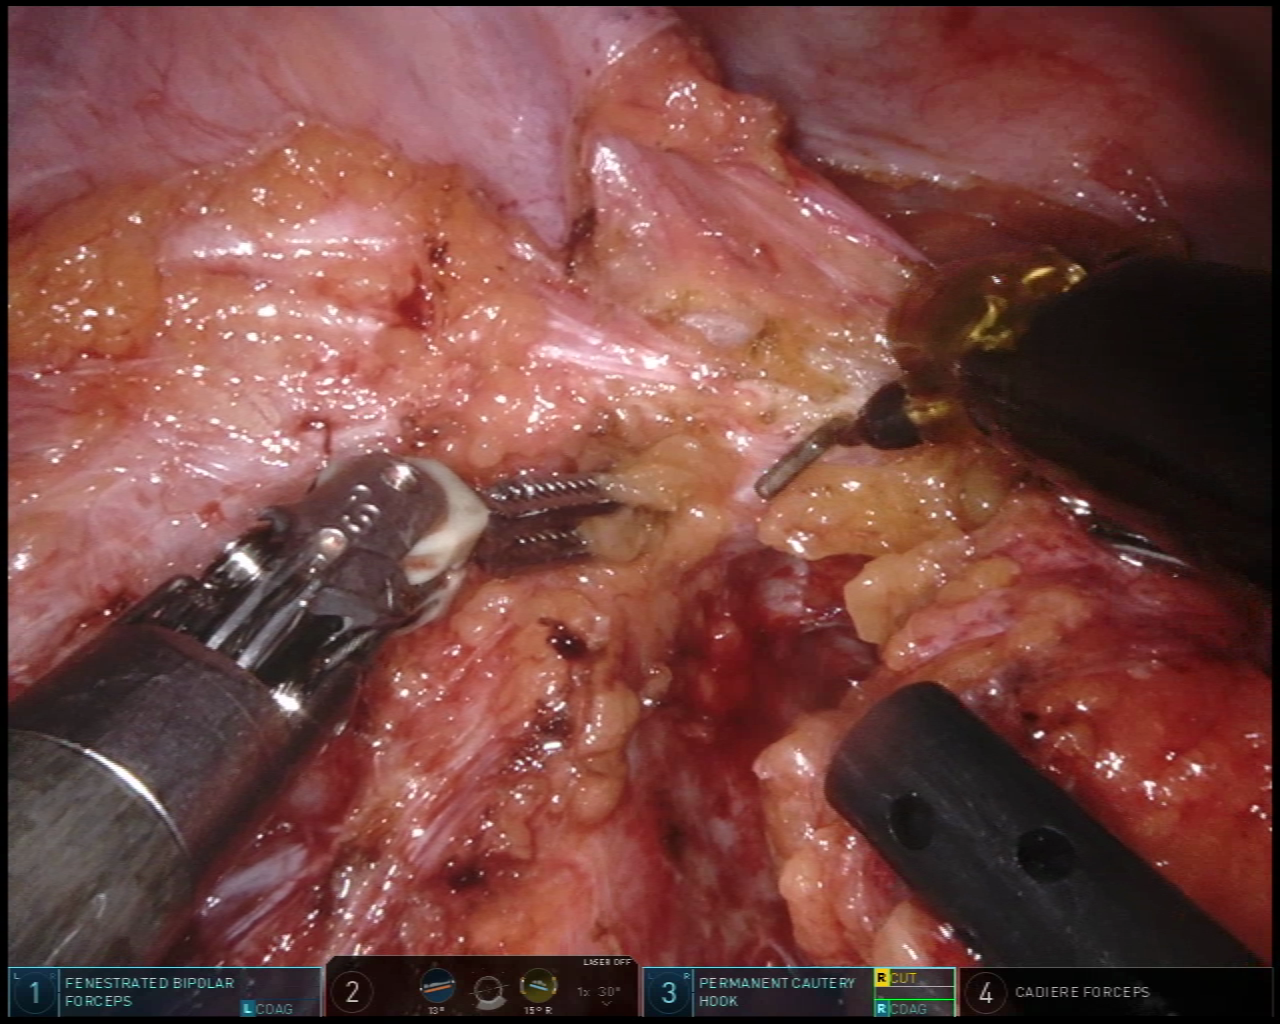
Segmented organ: ureter
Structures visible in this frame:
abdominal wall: yes
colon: no
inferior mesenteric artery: no
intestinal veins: no
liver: no
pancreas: no
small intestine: no
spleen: no
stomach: no
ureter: yes
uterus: no
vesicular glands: no